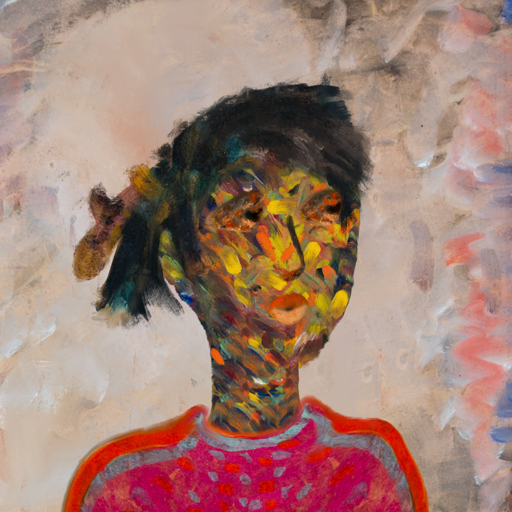
Background: Roy_Bahadur, Head And Neck Side: An_Impression, Face Side: Gypsy_Queen, Bust: Sisters, Hair Side: Pipe, Head Accessory: Blank, Second Necklace: Blank, Necklace: Blank, Baby: Blank